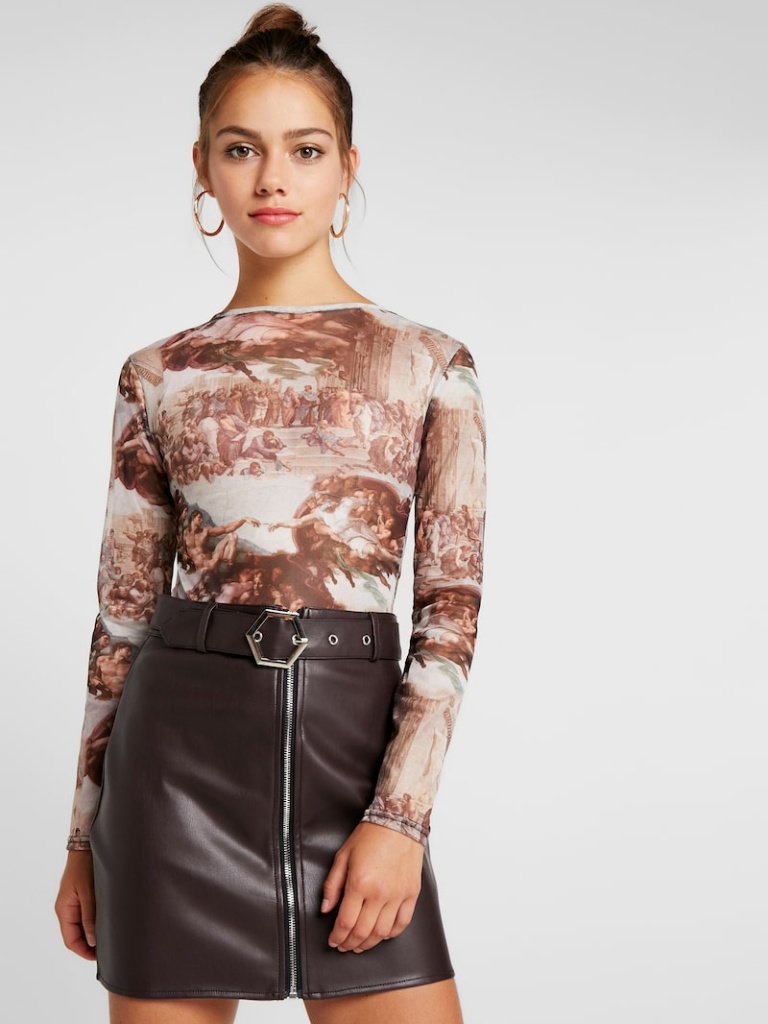
mesh tight a long-sleeved with the sleeves down waist length Fully Tucked in crew bodysuit